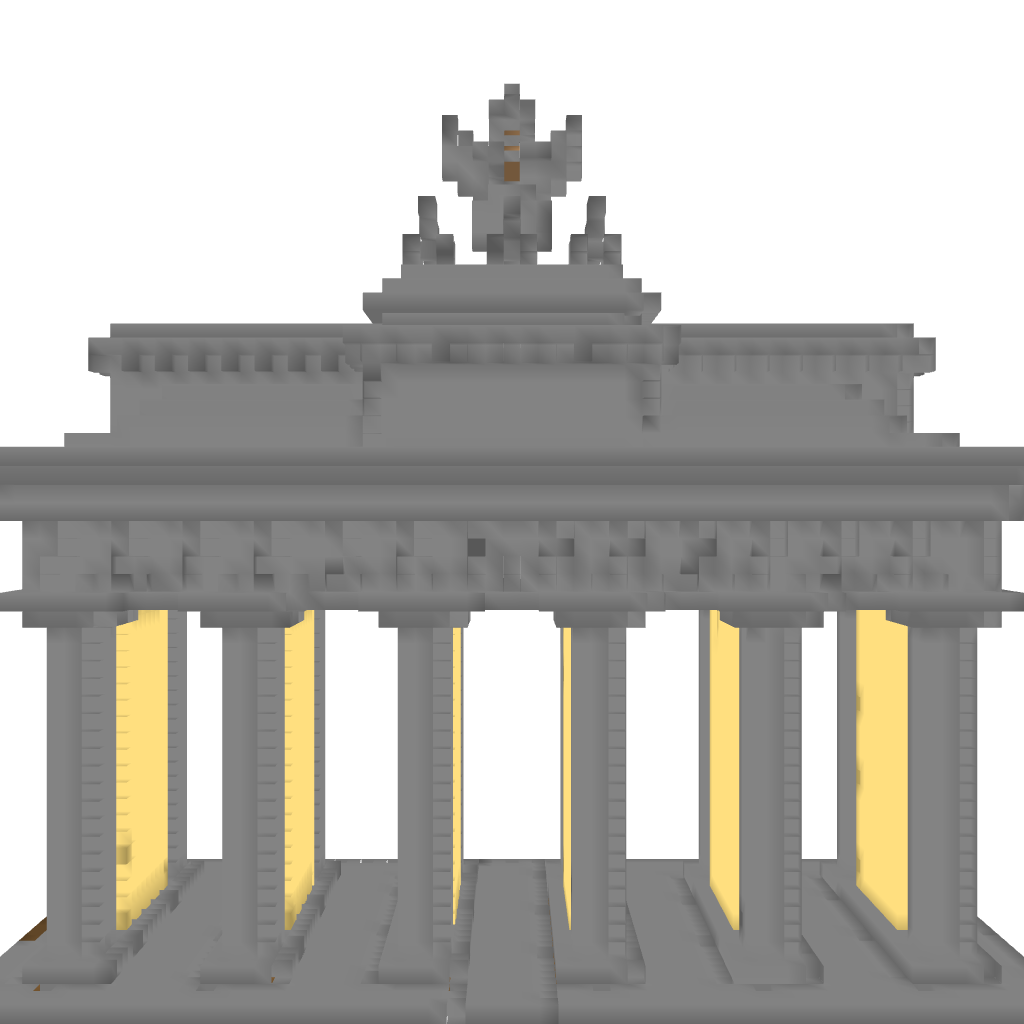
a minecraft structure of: Brandenburger Tor bad low quality